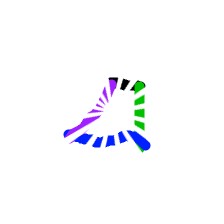
Shape: trapezoid